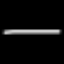
Label: line